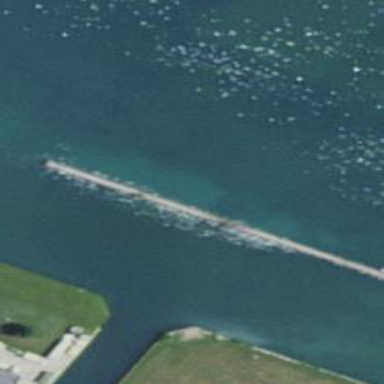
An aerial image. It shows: Breakwater structure.